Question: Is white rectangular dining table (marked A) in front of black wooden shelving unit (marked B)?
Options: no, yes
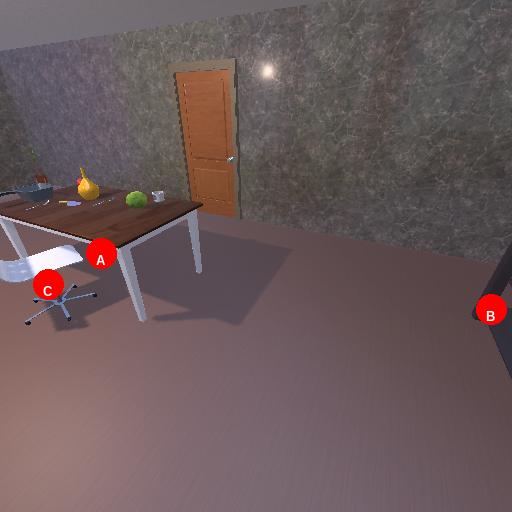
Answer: no